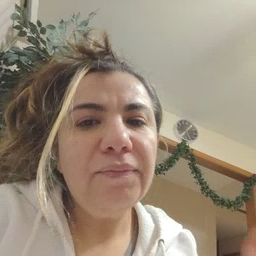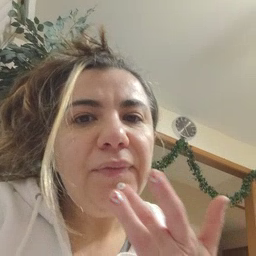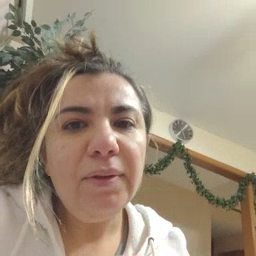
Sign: taste